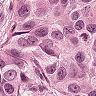
Metastatic tissue present: yes